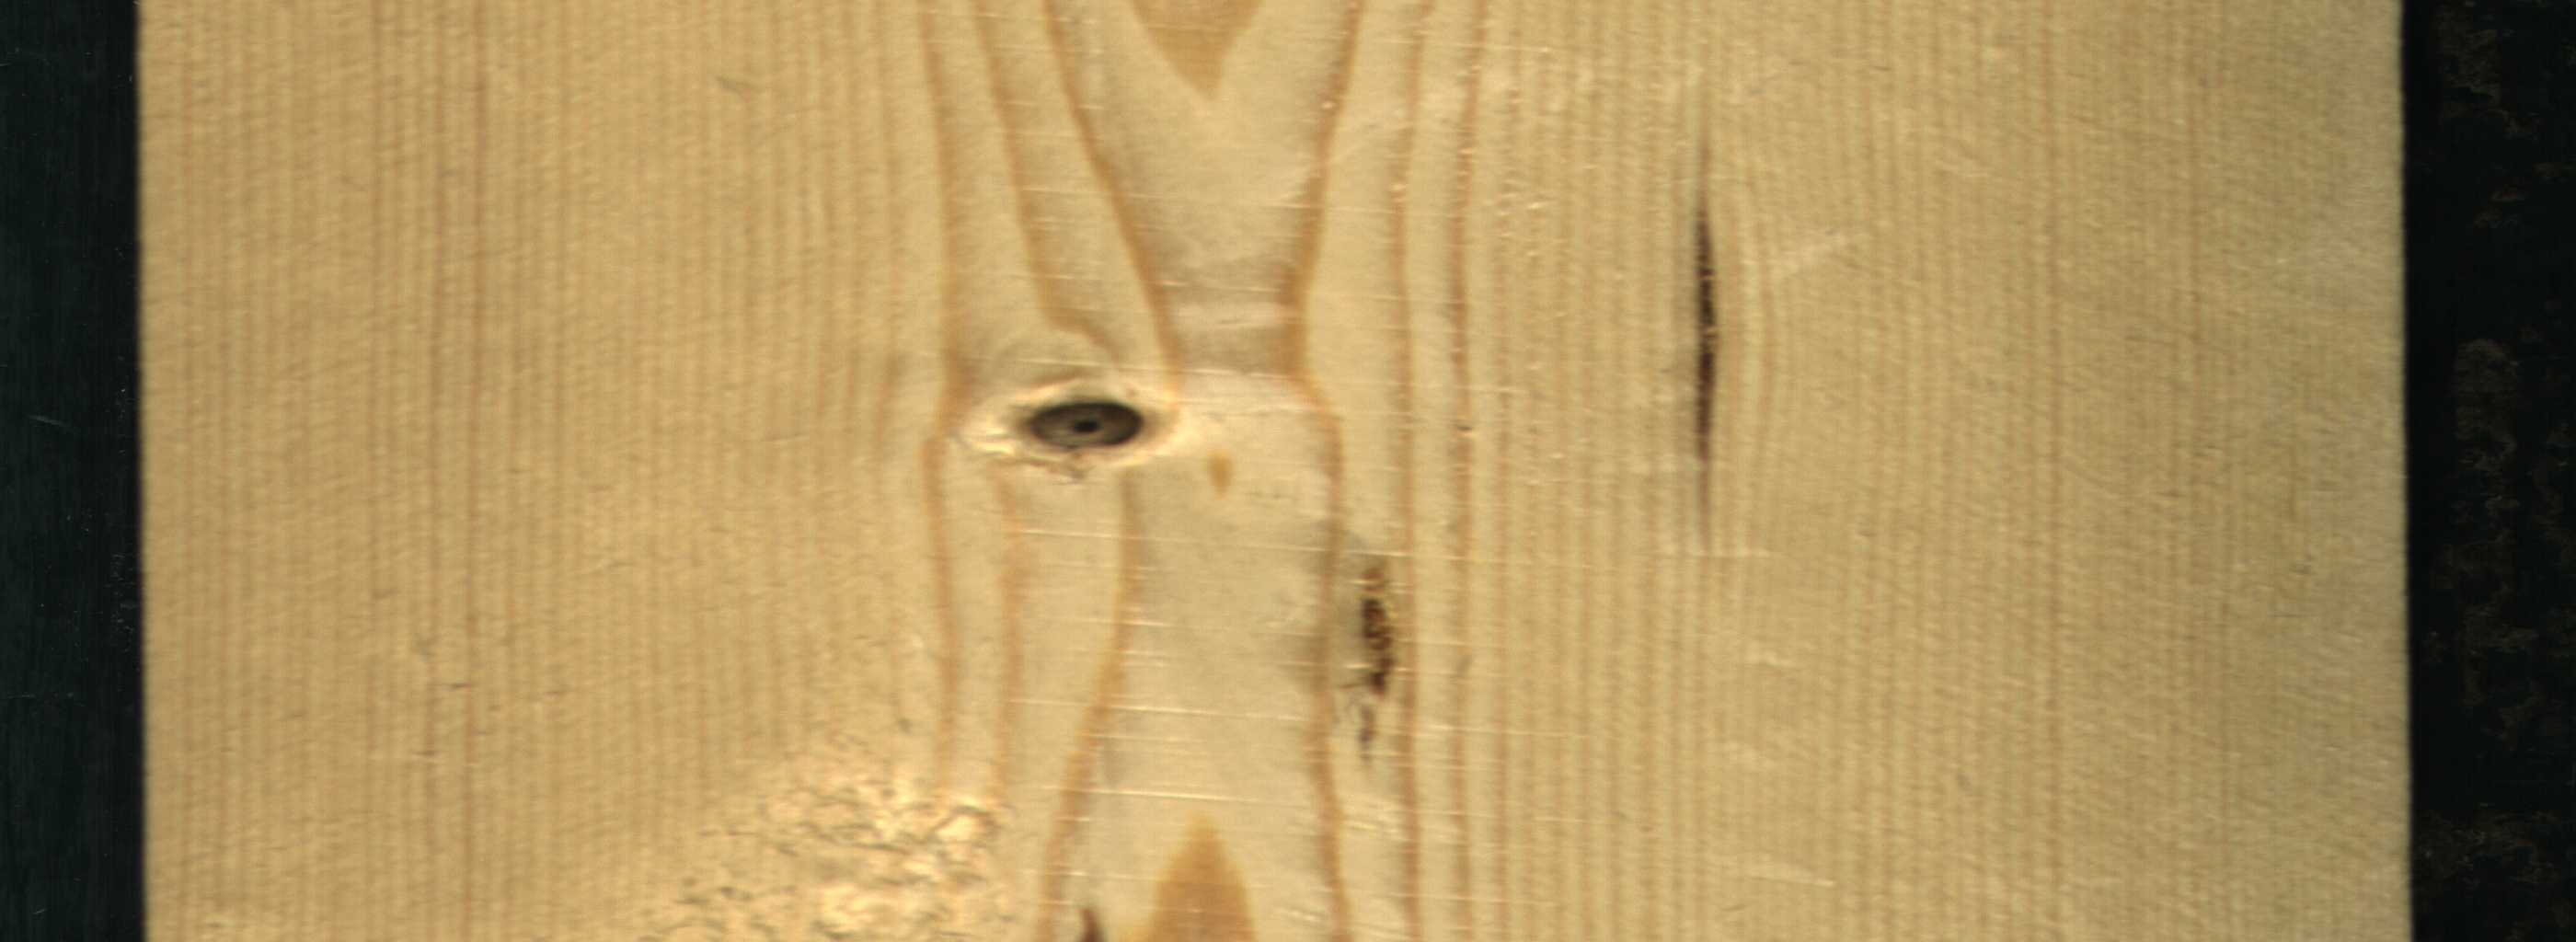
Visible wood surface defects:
resin
resin
Dead_Knot